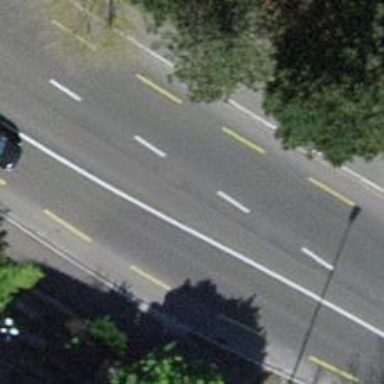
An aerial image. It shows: Secondary road with separate cycle lane. The road surface is asphalt and there is sidewalk.